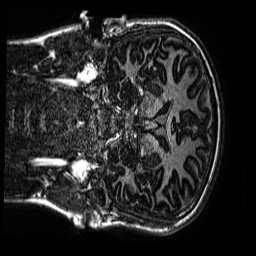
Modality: MP2RAGE
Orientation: coronal
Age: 11
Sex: male
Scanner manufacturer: siemens
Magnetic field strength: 3 T
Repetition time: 4 s
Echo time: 0.00299 s